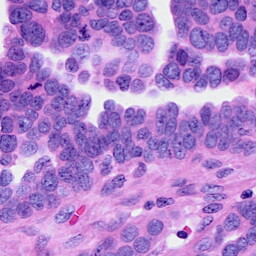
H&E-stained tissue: Ovarian